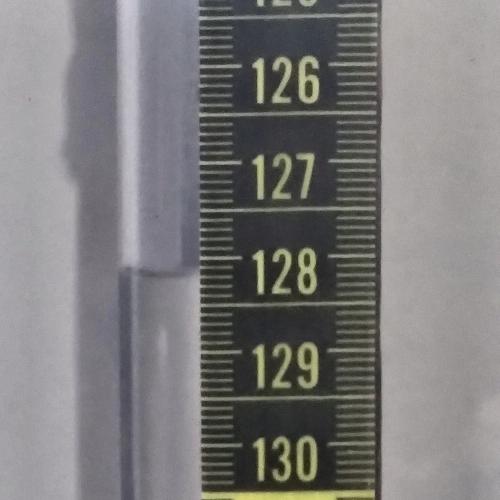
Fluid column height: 128.2 cm